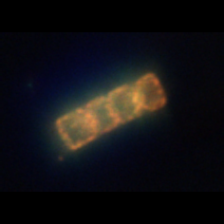
Taxon: Lauderia_Hemiaulus
Group: Diatoms